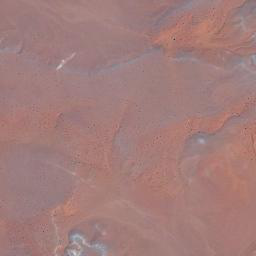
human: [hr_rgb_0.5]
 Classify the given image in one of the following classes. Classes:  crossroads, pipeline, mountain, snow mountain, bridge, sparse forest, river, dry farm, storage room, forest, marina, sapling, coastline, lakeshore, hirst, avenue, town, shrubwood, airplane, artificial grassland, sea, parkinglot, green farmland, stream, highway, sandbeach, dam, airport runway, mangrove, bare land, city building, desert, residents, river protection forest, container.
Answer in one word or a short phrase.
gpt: desert